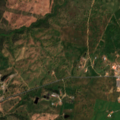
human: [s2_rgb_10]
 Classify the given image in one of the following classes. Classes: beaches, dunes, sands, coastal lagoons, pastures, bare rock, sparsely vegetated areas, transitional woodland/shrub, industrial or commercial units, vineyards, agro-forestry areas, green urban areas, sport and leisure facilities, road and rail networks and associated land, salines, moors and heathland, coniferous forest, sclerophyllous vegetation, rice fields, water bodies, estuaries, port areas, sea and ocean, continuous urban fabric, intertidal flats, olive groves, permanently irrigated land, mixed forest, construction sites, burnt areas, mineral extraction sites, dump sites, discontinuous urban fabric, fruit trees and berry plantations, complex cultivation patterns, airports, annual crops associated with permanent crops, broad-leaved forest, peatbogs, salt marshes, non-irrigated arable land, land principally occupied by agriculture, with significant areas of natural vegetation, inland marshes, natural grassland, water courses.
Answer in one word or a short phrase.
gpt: continuous urban fabric